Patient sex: M
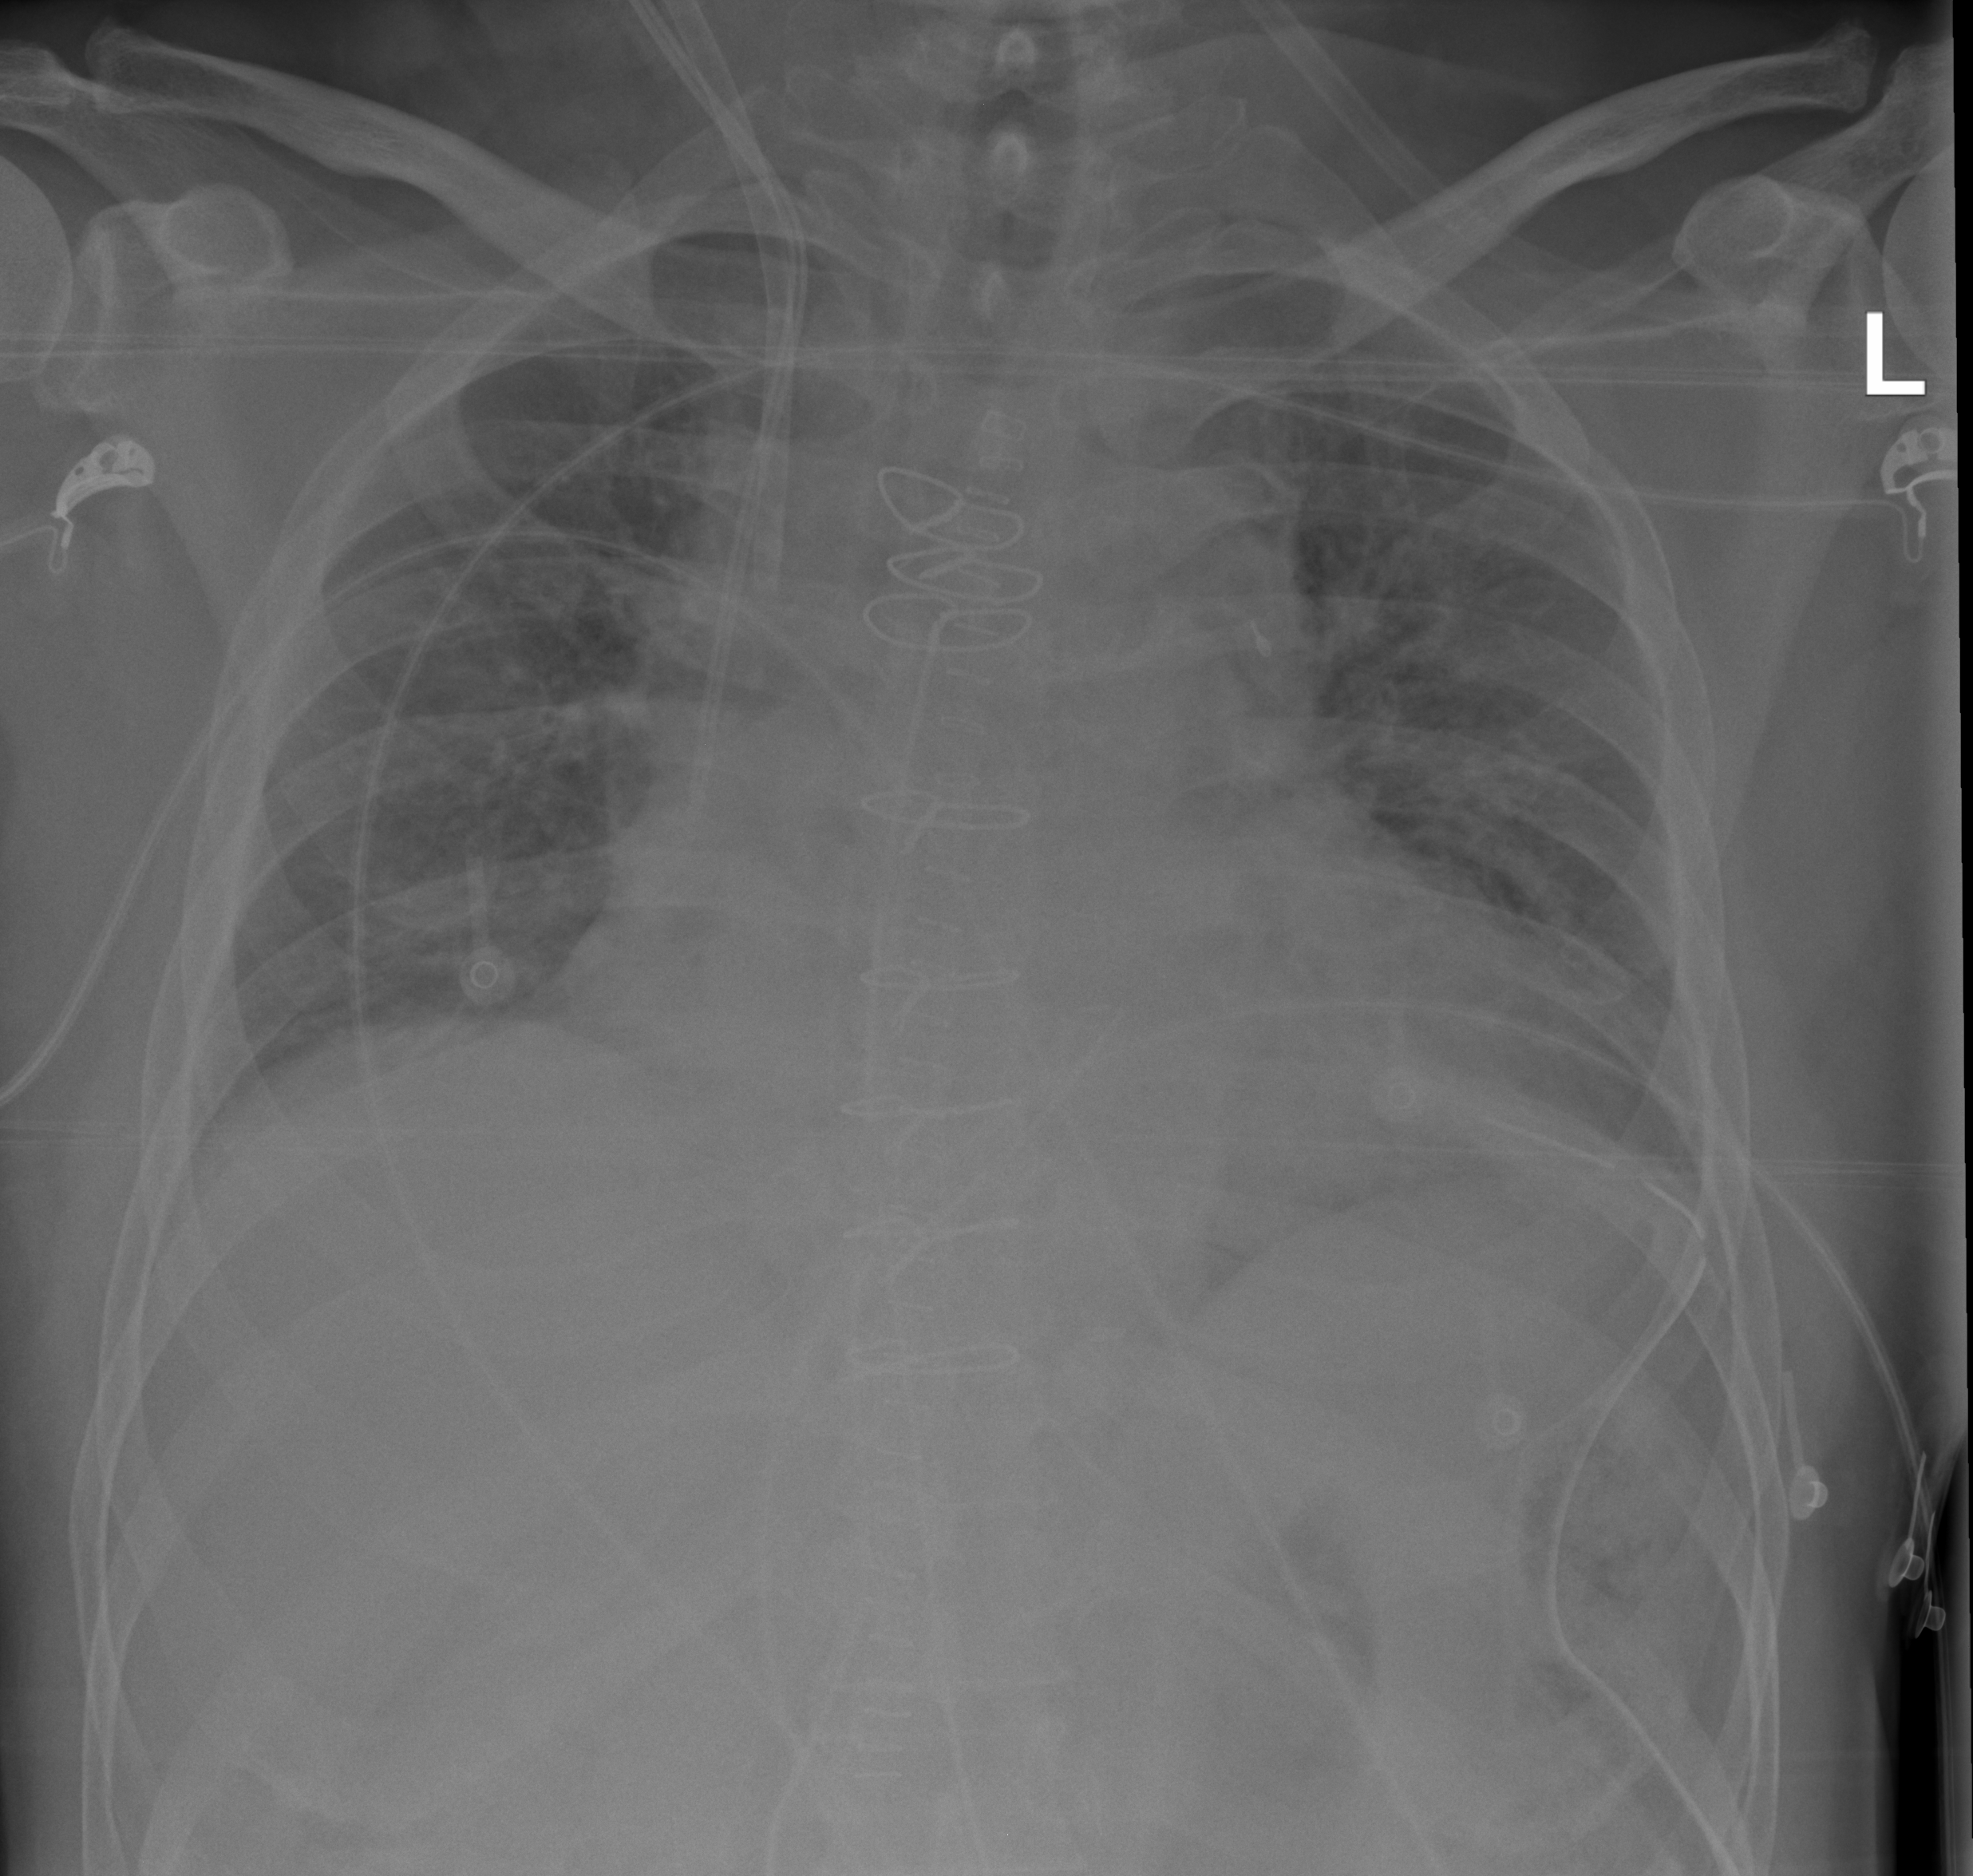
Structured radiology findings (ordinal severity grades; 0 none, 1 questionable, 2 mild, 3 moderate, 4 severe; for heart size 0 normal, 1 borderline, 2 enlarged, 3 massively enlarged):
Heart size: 2
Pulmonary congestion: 2
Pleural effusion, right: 0
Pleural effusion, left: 0
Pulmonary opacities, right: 0
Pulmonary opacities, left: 0
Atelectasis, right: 0
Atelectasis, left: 0